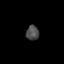
Tissue: skin
Cell type: T cells
Senescence score: 0.2598
Nuclear area (px): 185
Mean DAPI intensity: 75.719